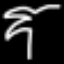
Label: palm tree